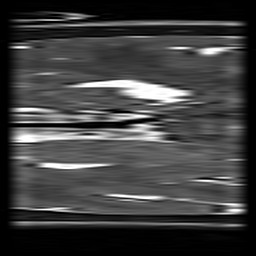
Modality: T2w
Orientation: coronal
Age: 22
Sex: female
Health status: ill
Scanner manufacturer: siemens
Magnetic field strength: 3 T
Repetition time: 2 s
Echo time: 0.096 s